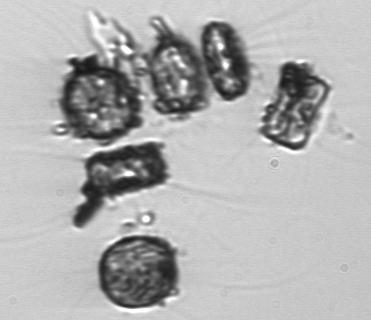
Label: Thalassiosira_TAG_external_detritus